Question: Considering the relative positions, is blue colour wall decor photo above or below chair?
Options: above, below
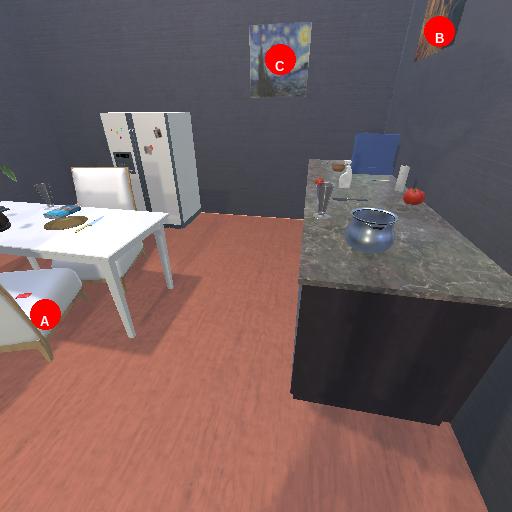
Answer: above